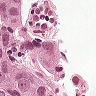
Metastatic tissue present: yes